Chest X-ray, AP view. Patient: 30 years old, sex M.
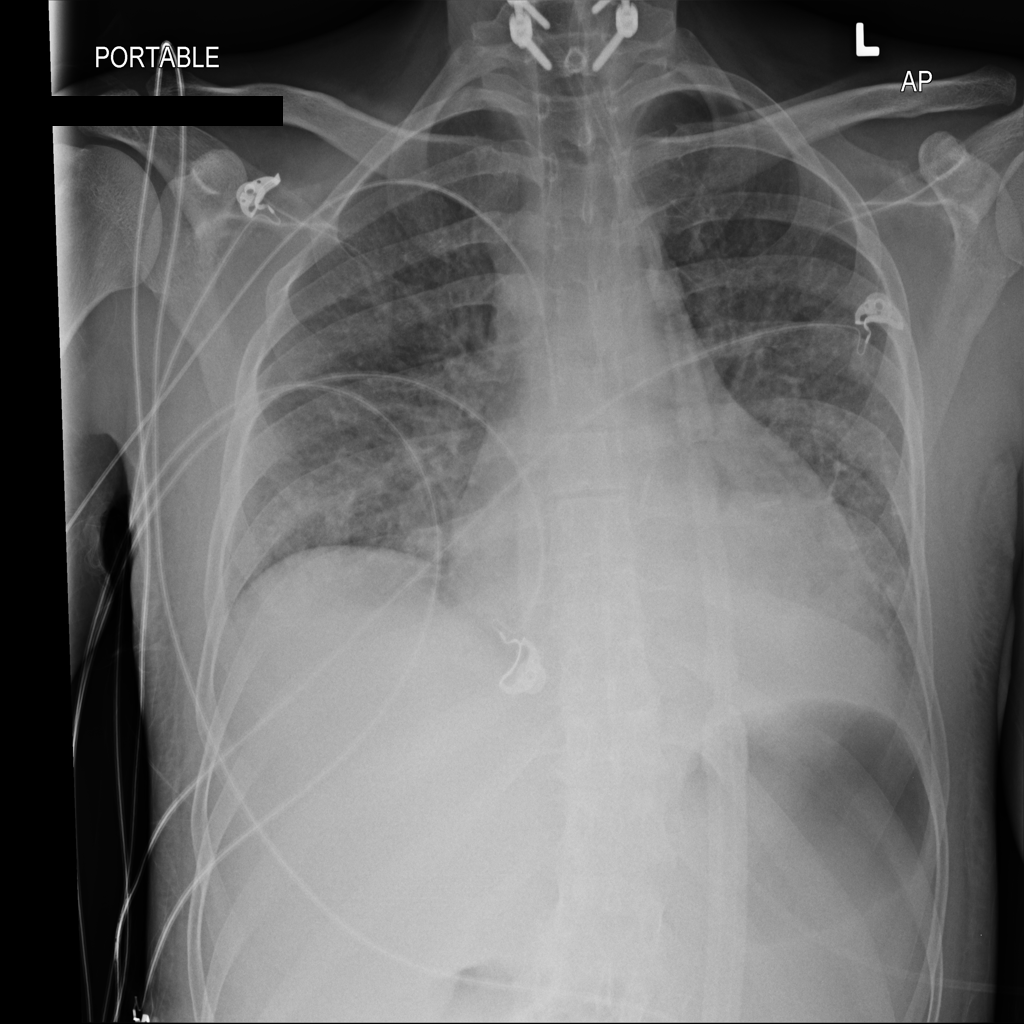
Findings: Consolidation